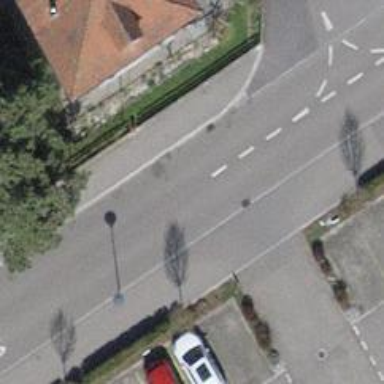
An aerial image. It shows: Residential road with asphalt surface. There are sidewalks on both sides of the road.